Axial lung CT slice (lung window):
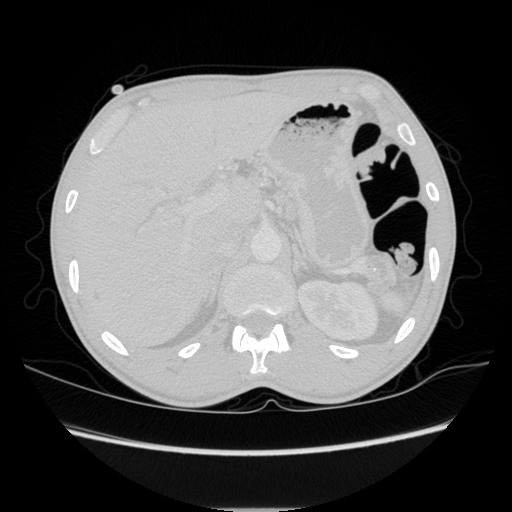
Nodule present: no